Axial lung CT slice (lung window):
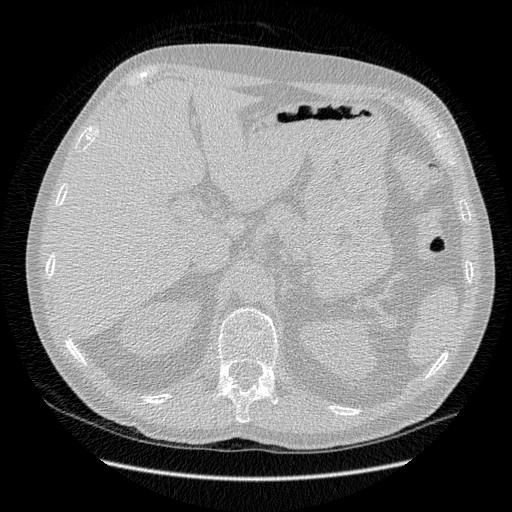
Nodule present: no